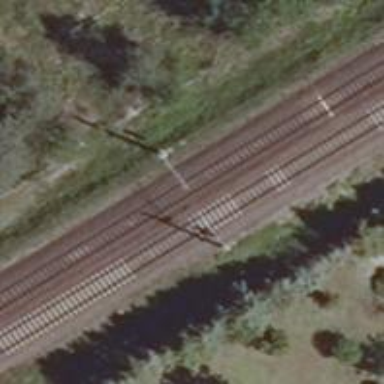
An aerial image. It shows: Milestone along the railway track with catenary mast.